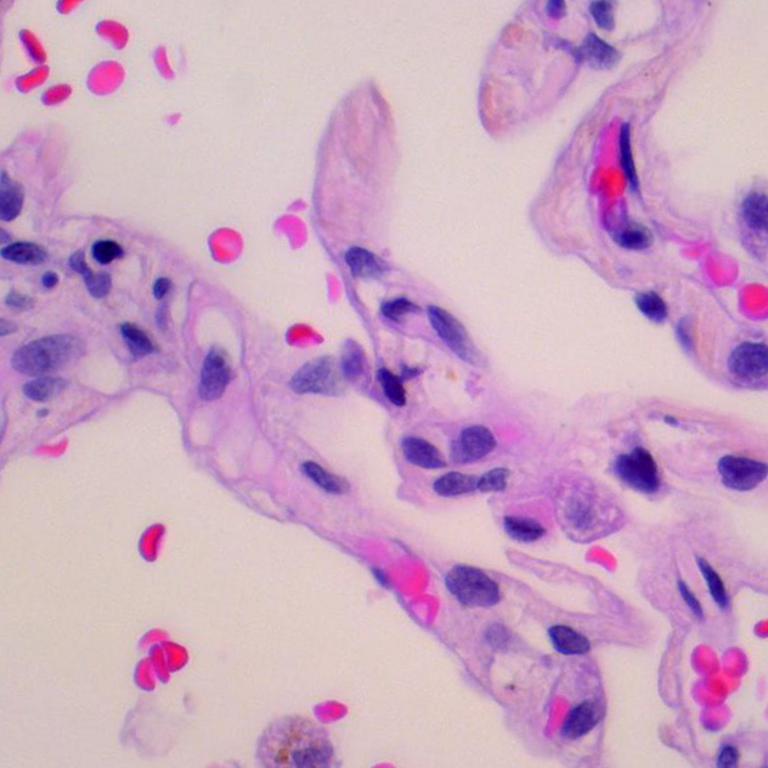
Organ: lung
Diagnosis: benign